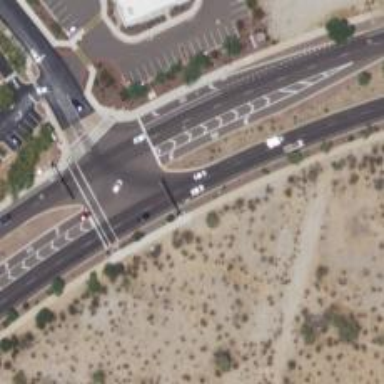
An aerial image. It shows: Solid stop line on the road.